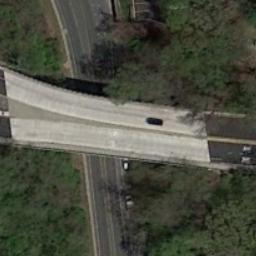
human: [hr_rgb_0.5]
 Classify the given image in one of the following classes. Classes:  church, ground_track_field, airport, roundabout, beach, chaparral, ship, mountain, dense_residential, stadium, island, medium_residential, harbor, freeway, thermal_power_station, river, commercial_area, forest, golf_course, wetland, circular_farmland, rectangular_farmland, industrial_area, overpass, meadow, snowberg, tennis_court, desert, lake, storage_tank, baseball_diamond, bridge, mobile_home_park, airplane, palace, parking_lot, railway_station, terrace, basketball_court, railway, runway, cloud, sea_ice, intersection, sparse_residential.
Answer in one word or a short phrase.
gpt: overpass